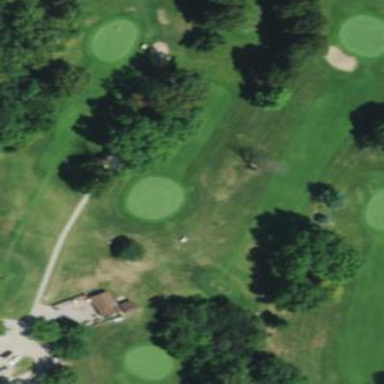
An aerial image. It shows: Well-maintained grass fairway for the sport of golf.